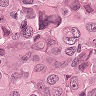
Metastatic tissue present: yes